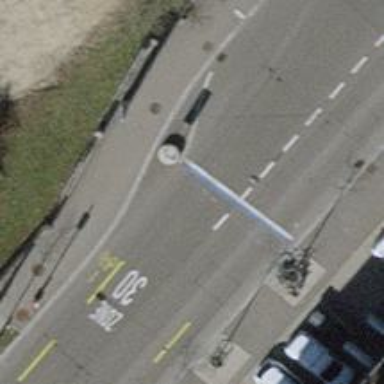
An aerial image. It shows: Tertiary road with asphalt surface and trolley wire. There are separate sidewalks on both sides.